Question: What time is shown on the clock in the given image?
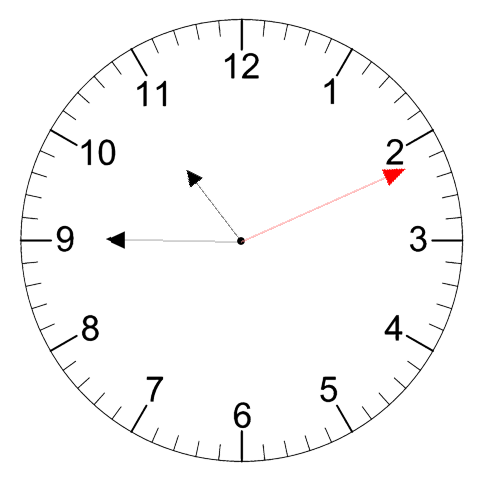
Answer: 10:45:11